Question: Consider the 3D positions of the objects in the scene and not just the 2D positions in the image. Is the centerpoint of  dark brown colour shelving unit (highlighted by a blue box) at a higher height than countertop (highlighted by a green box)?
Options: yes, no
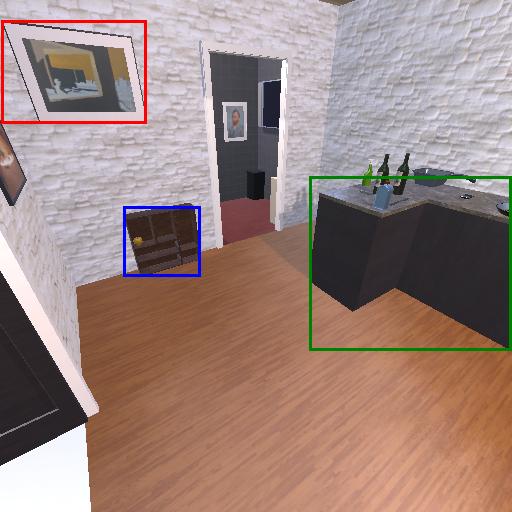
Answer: yes